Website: home-depot
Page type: customer-info-address
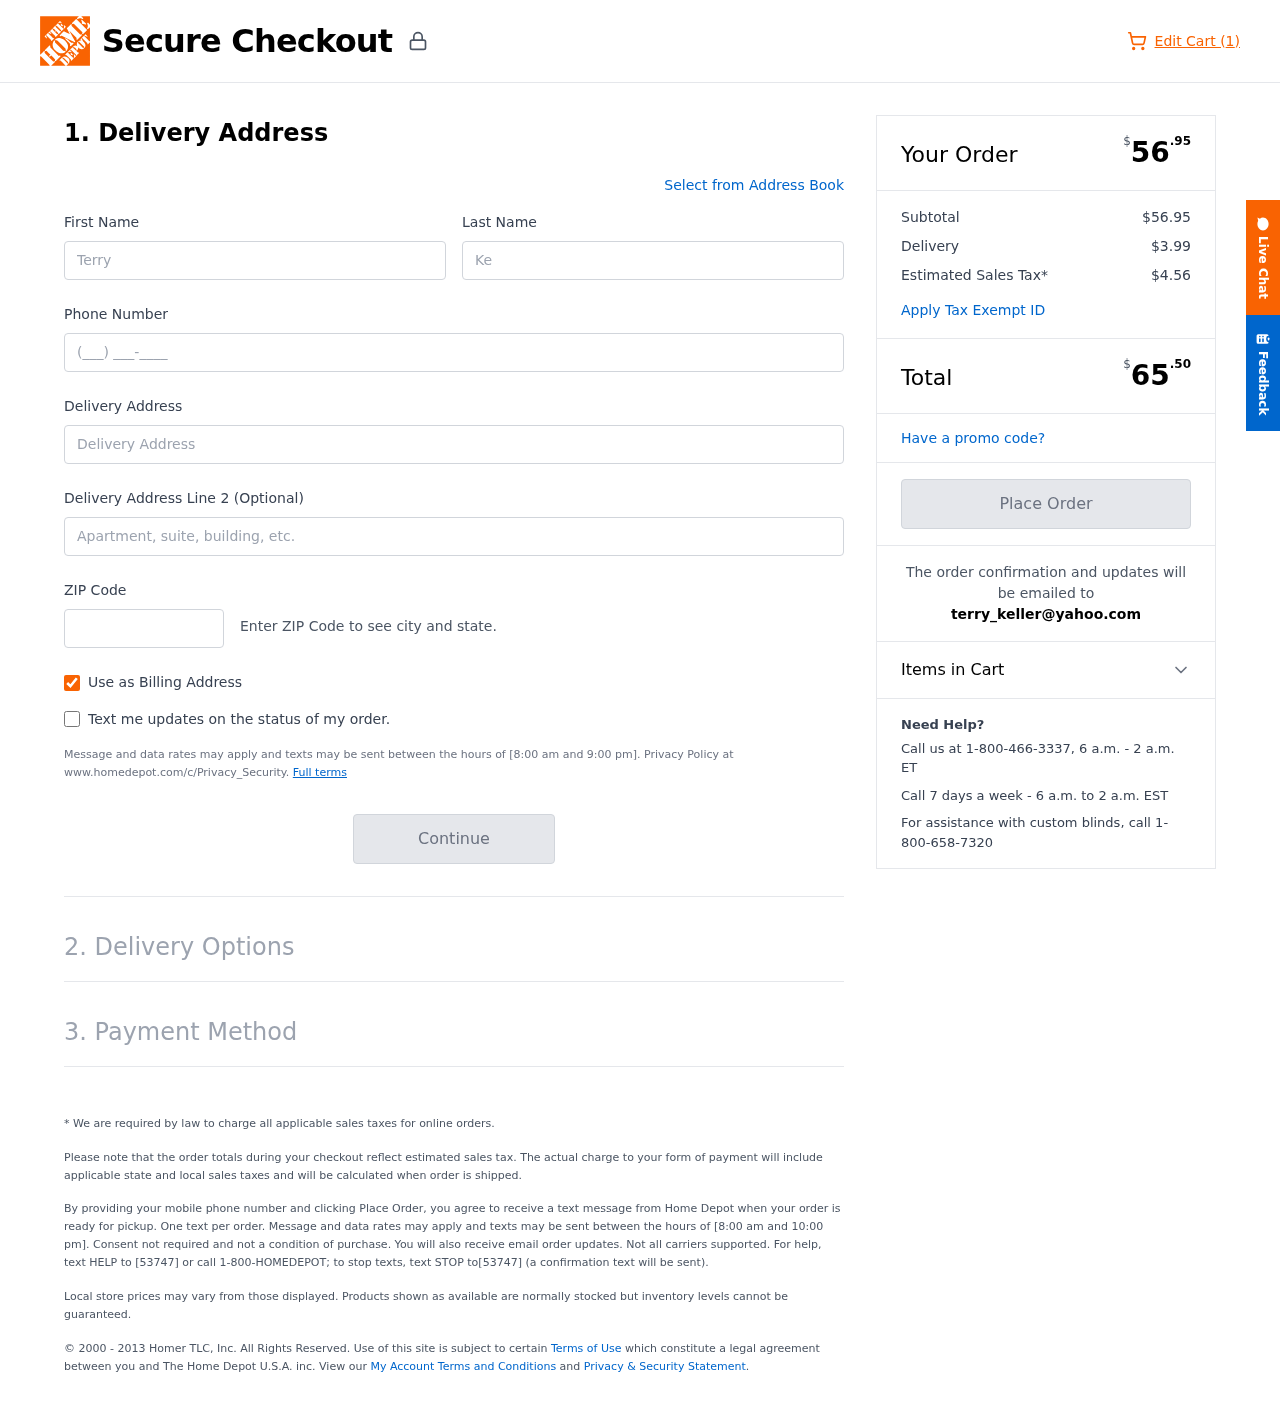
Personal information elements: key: PII_EMAIL
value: terry_keller@yahoo.com
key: PII_FIRSTNAME
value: Terry
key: PII_LASTNAME
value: Keller
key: PII_PHONE
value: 7055221914
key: PII_POSTCODE
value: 33387
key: PII_STREET
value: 039 James Corners Suite 218
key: PII_STREET2
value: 3084 Morris Summit Apt. 660
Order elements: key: ORDER_NUM_ITEMS
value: Edit Cart (1)
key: ORDER_SUBTOTAL_HEADER
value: $56.95
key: ORDER_SUBTOTAL
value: $56.95
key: ORDER_SHIPPING_COST
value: $3.99
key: ORDER_TAX
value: $4.56
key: ORDER_TOTAL2
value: $65.50